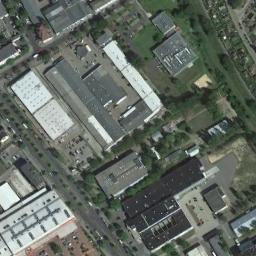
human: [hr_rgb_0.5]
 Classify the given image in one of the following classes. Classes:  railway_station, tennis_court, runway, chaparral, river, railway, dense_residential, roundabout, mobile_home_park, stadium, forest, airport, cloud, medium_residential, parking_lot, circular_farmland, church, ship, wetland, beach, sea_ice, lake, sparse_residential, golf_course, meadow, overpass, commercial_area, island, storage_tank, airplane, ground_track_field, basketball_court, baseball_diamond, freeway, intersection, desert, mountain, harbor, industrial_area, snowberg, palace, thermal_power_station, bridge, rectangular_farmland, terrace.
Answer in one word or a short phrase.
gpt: industrial_area